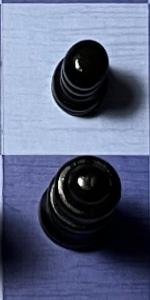
Label: Queen_Black